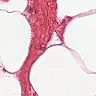
Metastatic tissue present: no